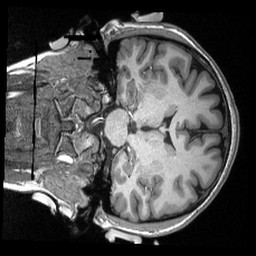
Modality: T1w
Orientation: coronal